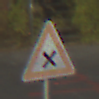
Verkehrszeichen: KreuzungOderEinmuendung
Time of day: MorningAfternoon
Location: Outdoor (Urban)
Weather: PartlyCloudy
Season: NotSpecified
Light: Natural